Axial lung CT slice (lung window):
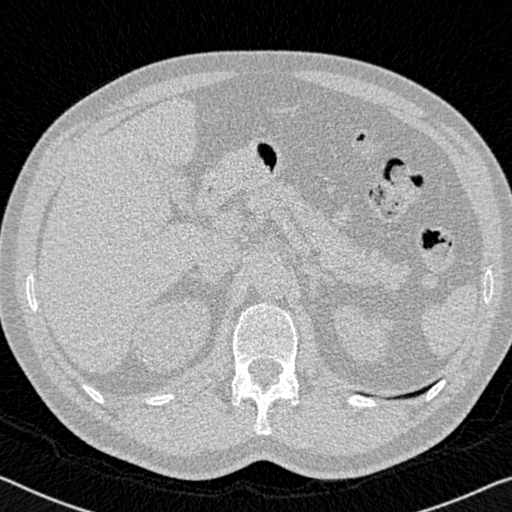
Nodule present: no